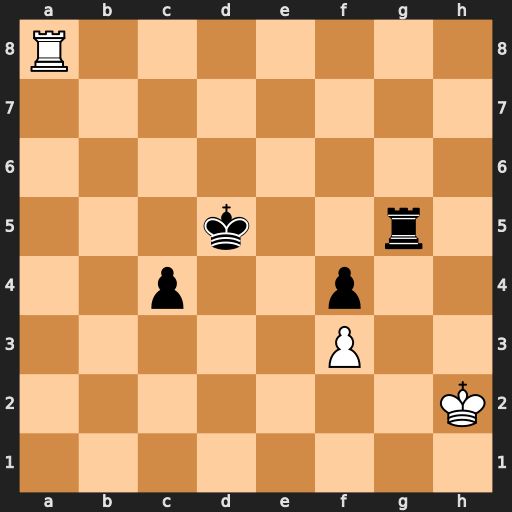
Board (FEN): R7/8/8/3k2r1/2p2p2/5P2/7K/8
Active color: w
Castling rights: -
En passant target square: -
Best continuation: Ra5+ Kd4 Rxg5